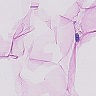
Metastatic tissue present: no